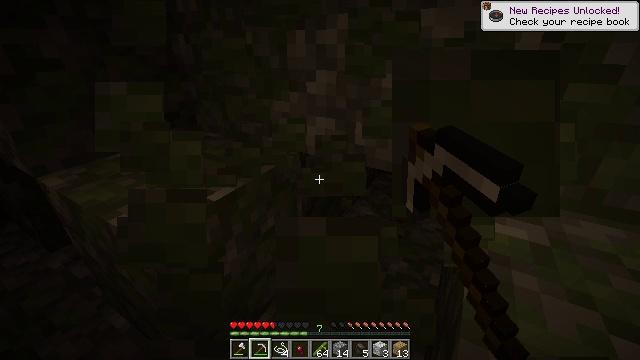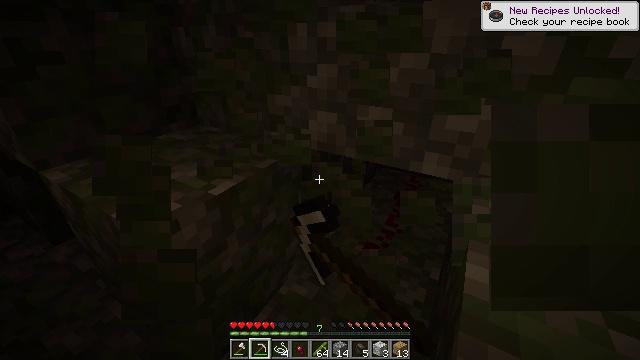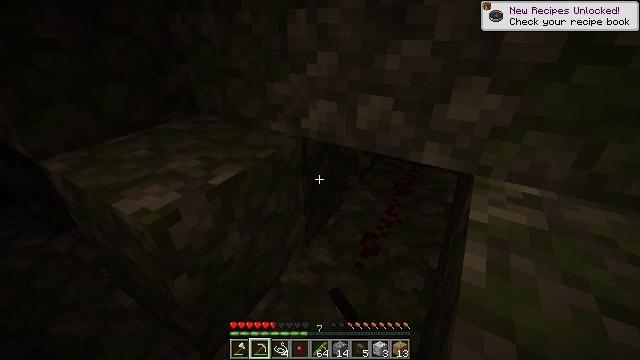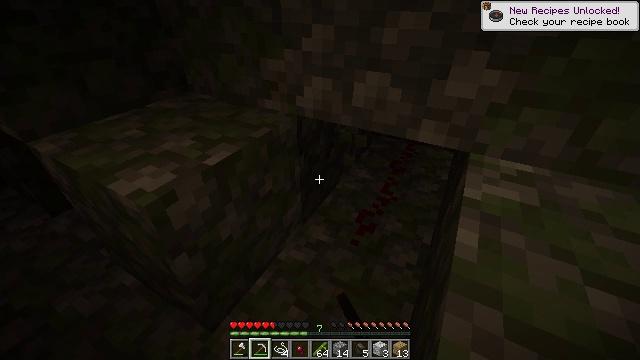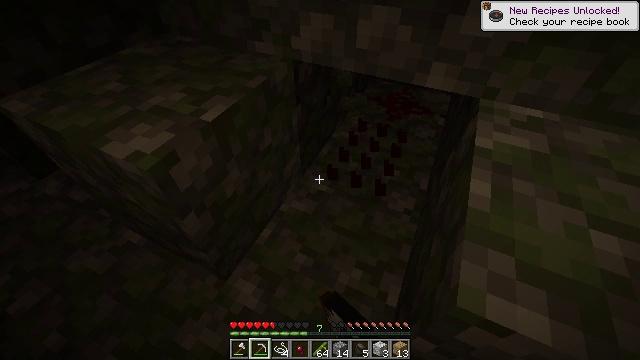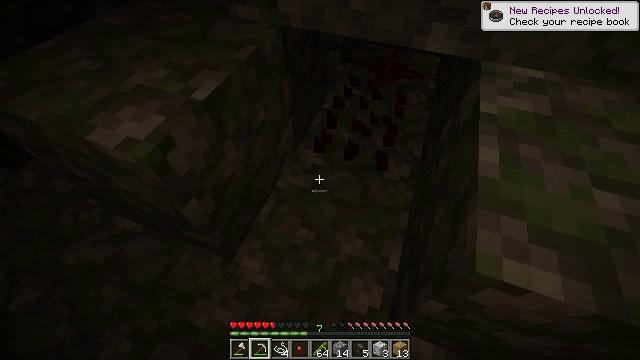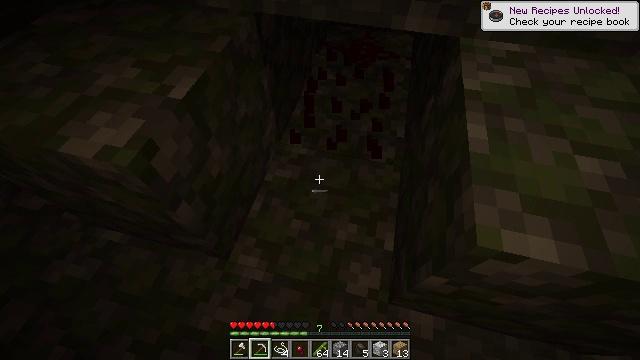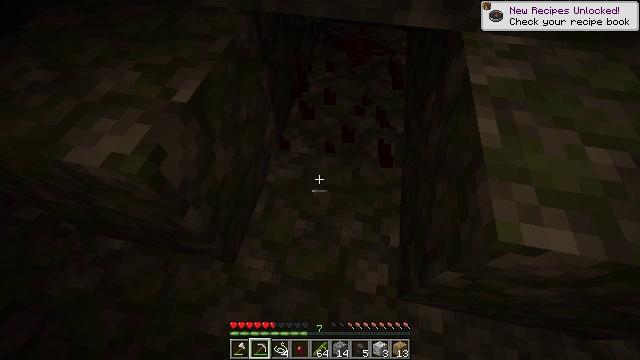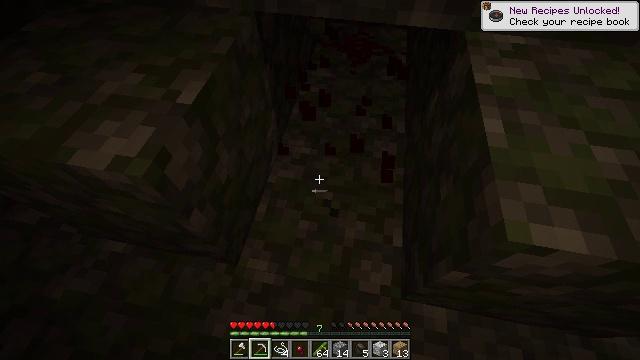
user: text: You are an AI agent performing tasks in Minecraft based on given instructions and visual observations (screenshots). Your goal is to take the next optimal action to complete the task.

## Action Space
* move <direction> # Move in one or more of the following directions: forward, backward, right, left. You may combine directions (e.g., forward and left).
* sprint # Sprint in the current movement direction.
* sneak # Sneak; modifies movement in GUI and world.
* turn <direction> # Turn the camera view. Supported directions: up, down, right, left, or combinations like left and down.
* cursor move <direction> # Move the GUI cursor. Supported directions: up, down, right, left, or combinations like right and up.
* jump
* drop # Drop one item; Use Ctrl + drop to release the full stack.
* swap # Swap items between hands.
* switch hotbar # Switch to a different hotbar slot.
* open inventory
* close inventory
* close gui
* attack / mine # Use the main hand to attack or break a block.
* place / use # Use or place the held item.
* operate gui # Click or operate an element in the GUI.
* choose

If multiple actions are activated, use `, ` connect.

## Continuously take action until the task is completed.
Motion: motion action
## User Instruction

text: Gather redstone wire from the ground.
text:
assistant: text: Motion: turn down, attack / mine
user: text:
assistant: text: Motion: turn down, attack / mine
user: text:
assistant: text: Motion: move forward, turn right and down, attack / mine
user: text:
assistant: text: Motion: move forward, turn right and down, attack / mine
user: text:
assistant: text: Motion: move forward, turn right and down
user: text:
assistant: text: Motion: move forward, turn right and down
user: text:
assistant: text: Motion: turn right
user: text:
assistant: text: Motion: attack / mine
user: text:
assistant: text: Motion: attack / mine